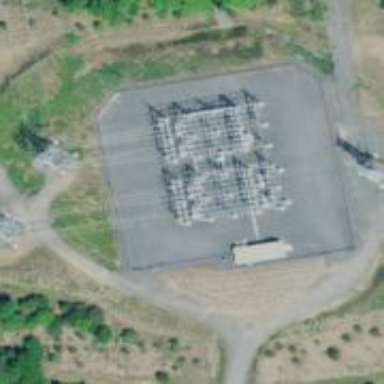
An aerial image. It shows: Switch for power supply.